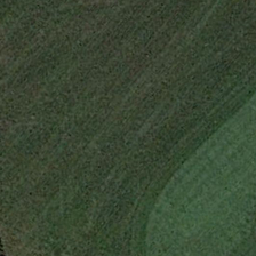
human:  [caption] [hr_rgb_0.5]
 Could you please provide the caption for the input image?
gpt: a very big forest .

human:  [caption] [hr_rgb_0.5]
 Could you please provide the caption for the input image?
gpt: Dark green light green variety of plants.

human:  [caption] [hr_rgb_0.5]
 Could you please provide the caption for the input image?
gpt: A dark green, light green plant.

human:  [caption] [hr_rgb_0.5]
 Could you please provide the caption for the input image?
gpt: a dark green variety of plants.

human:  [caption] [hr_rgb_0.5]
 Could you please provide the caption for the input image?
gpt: Dark green light green variety of plants.